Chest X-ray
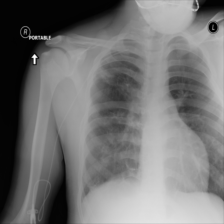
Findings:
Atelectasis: negative
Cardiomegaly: negative
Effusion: negative
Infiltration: negative
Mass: negative
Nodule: negative
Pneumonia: negative
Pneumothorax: negative
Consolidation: negative
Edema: negative
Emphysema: negative
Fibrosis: negative
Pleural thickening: negative
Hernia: negative